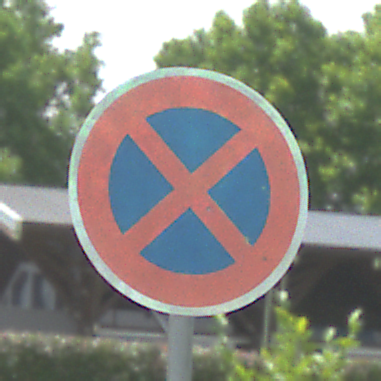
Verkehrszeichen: AbsolutesHalteverbot
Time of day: Midday
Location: Outdoor (Nature)
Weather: PartlyCloudy
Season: NotSpecified
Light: Natural